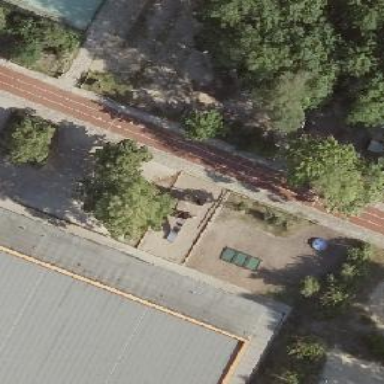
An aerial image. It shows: Athletics track located on leisure land.